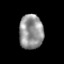
Tissue: prostate
Cell type: T cells
Senescence score: 0.337
Nuclear area (px): 810
Mean DAPI intensity: 148.048